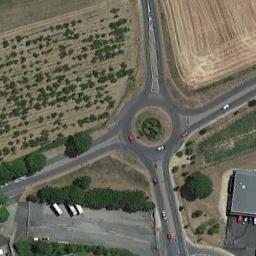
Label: roundabout